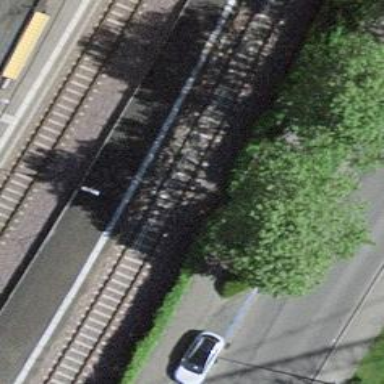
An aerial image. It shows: Single-track electrified railway siding with contact line.